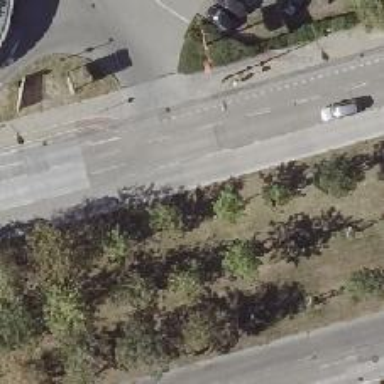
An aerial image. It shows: Secondary road with concrete surface and lane markings.